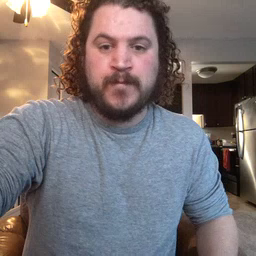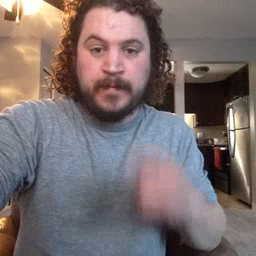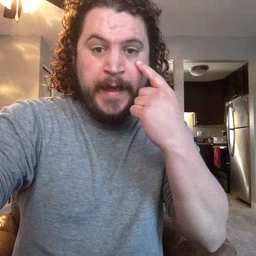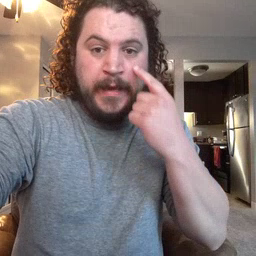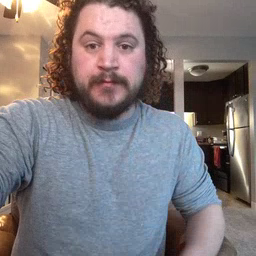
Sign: eye